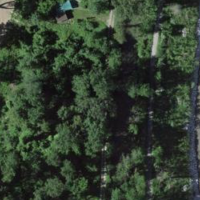
EUNIS habitat code: 43
Species observed at this site:
Filipendula ulmaria
Lamium maculatum
Helix pomatia